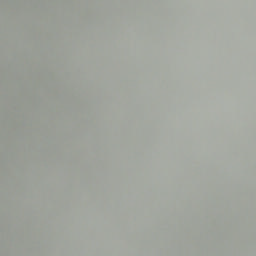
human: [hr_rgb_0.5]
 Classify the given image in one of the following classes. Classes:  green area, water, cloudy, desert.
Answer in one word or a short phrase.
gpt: cloudy